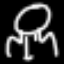
Label: frog